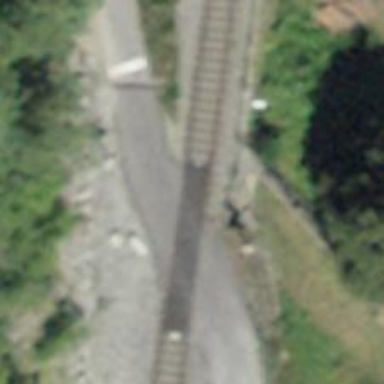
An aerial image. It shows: Railway crossing.